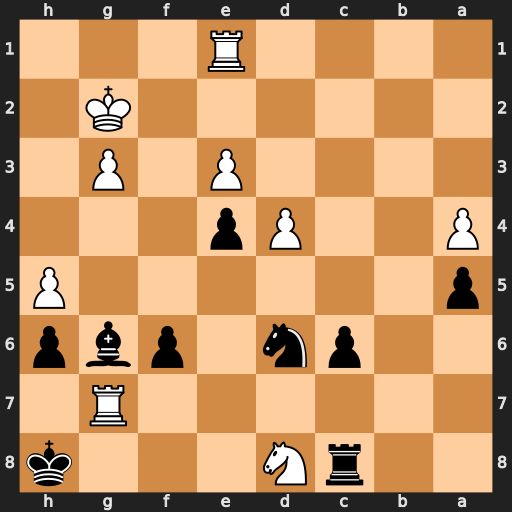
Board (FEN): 2rN3k/6R1/2pn1pbp/p6P/P2Pp3/4P1P1/6K1/4R3
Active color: b
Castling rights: -
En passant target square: -
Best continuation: Kxg7 Ne6+ Kf7